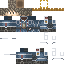
A male human skin with medium skin, wearing brown long hair dressed in a blue hoodie and red pants, featuring a closed mouth.